【题型】解答题　【知识点】解析几何　【难度】medium
已知双曲线\(\Gamma: x^2 - \frac{y^2}{b^2} = 1\) (\(b > 0\))，左右顶点分别为\(A_1, A_2\)，过点\(M(-2,0)\)的直线\(l\)交\(\Gamma\)于\(P, Q\)两点。

(1) 若离心率\(e = \sqrt{3}\)时，求\(\Gamma\)的渐近线方程；

(2) 若\(b^2 = \frac{5}{8}\)，点\(P\)在第一象限且\(\triangle MA_2P\)为等腰三角形，求点\(P\)的坐标；

(3) 连接\(OQ\)并延长，交双曲线\(\Gamma\)于点\(R\)，若\(\overrightarrow{A_1R} \cdot \overrightarrow{A_1P} = 1\)，求\(b\)的取值范围。

\vspace{1em}
【解答】
【答案】
(1) \(y = \pm \sqrt{2}x\)
(2) \(P(3,\sqrt{5})\)
(3) \(b \in (0,\sqrt{3}) \cup \left( \sqrt{3}, \frac{\sqrt{30}}{3} \right]\)

\vspace{1em}

【分析】
(1) 根据题意，求出\(a,b,c\)，进而求出渐近线方程；
(2) 由\(\triangle MA_2P\)为等腰三角形对底边进行分类讨论，求出点\(P\)的轨迹并与双曲线联立即可解得\(P\)的坐标；
(3) 设点\(P(x_1,y_1), Q(x_2,y_2)\)，根据双曲线对称性可得\(R(-x_2,-y_2)\)，对直线斜率分类讨论并与双曲线联立，由数量积的坐标表示可得\(m^2 = \frac{10}{b^2} - 3 \ge 0\)，即求出结果。

\vspace{1em}

【详解】
(1) 由题意得\(e = \frac{c}{a} = \frac{c}{1} = \sqrt{3}\)，则\(c = \sqrt{3}\)，\(b = \sqrt{c^2 - 1} = \sqrt{2}\)，所以渐近线方程为\(y = \pm \sqrt{2}x\)。

(2) 当\(b^2 = \frac{5}{8}\)时，双曲线\(\Gamma: x^2 - \frac{y^2}{\frac{5}{8}} = 1\)，其中\(M(-2,0)\)，\(A_2(1,0)\)。

因为\(\triangle MA_2P\)为等腰三角形，
- 当以\(MA_2\)为底时，显然点\(P\)在直线\(x = -\frac{1}{2}\)上，这与点\(P\)在第一象限矛盾，故舍去；
- 当以\(A_2P\)为底时，若点\(P\)在第一象限时，\(|MP| > |MA_2| = 3\)，所以这样的点\(P\)不存在；
- 当以\(MP\)为底时，\(|A_2P| = |MA_2| = 3\)，设\(P(x_0,y_0)\)，其中\(x_0 > 0, y_0 > 0\)，则有
\[
\begin{cases}
(x_0 - 1)^2 + y_0^2 = 9 \\
x_0^2 - \frac{y_0^2}{\frac{5}{8}} = 1
\end{cases}
\]
解得\(\begin{cases} x_0 = 3 \\ y_0 = \sqrt{5} \end{cases}\)，即\(P(3,\sqrt{5})\)；

综上，点\(P\)的坐标为\((3,\sqrt{5})\)。

\vspace{1em}

(3) 由题知\(A_1(-1,0), A_2(1,0)\)，当直线\(l\)的斜率为0时，此时\(\overrightarrow{A_1R} \cdot \overrightarrow{A_1P} = 0\)，不合题意，则直线\(l\)的斜率\(k \neq 0\)，则设直线\(l: x = my - 2\)，设点\(P(x_1,y_1), Q(x_2,y_2)\)，根据\(OQ\)延长线交双曲线\(\Gamma\)于点\(R\)，根据双曲线对称性知\(R(-x_2,-y_2)\)，
\[
\begin{cases}
x = my - 2 \\
x^2 - \frac{y^2}{b^2} = 1
\end{cases}
\]
联立有\((b^2m^2 - 1)y^2 - 4b^2my + 3b^2 = 0\)，显然\(b^2m^2 - 1 \neq 0\)，其中\(\Delta = (-4b^2m)^2 - 4(b^2m^2 - 1)3b^2 = 4b^2m^2 + 12b^2 > 0\)，则
\[
y_1 + y_2 = \frac{4b^2m}{b^2m^2 - 1} \quad \text{①}, \quad y_1y_2 = \frac{3b^2}{b^2m^2 - 1} \quad \text{②},
\]
\(\overrightarrow{A_1R} = (-x_2 + 1, -y_2)\)，\(\overrightarrow{A_1P} = (x_1 - 1, y_1)\)，则\(\overrightarrow{A_1R} \cdot \overrightarrow{A_1P} = (-x_2 + 1)(x_1 - 1) - y_1y_2 = 1\)，又\(x_1 = my_1 - 2\)，\(x_2 = my_2 - 2\)，即
\[
-(my_2 - 3)(my_1 - 3) - y_1y_2 = 1,
\]
即\(y_1y_2(m^2 + 1) - (y_1 + y_2)3m + 10 = 0\)，将①②代入有
\[
(m^2 + 1)\frac{3b^2}{b^2m^2 - 1} - 3m \cdot \frac{4b^2m}{b^2m^2 - 1} + 10 = 0,
\]
即\(3b^2(m^2 + 1) - 3m \cdot 4b^2m + 10(b^2m^2 - 1) = 0\)，化简得\(b^2m^2 + 3b^2 - 10 = 0\)，所以\(m^2 = \frac{10}{b^2} - 3\)，代入到\(b^2m^2 - 1 \neq 0\)，得\(b^2 = 10 - 3b^2 \neq 1\)，所以\(b^2 \neq 3\)，且\(m^2 = \frac{10}{b^2} - 3 \ge 0\)，解得\(b^2 \le \frac{10}{3}\)，又因为\(b > 0\)，则\(0 < b^2 \le \frac{10}{3}\)，所以\(b \in (0,\sqrt{3}) \cup \left( \sqrt{3}, \frac{\sqrt{30}}{3} \right]\)。
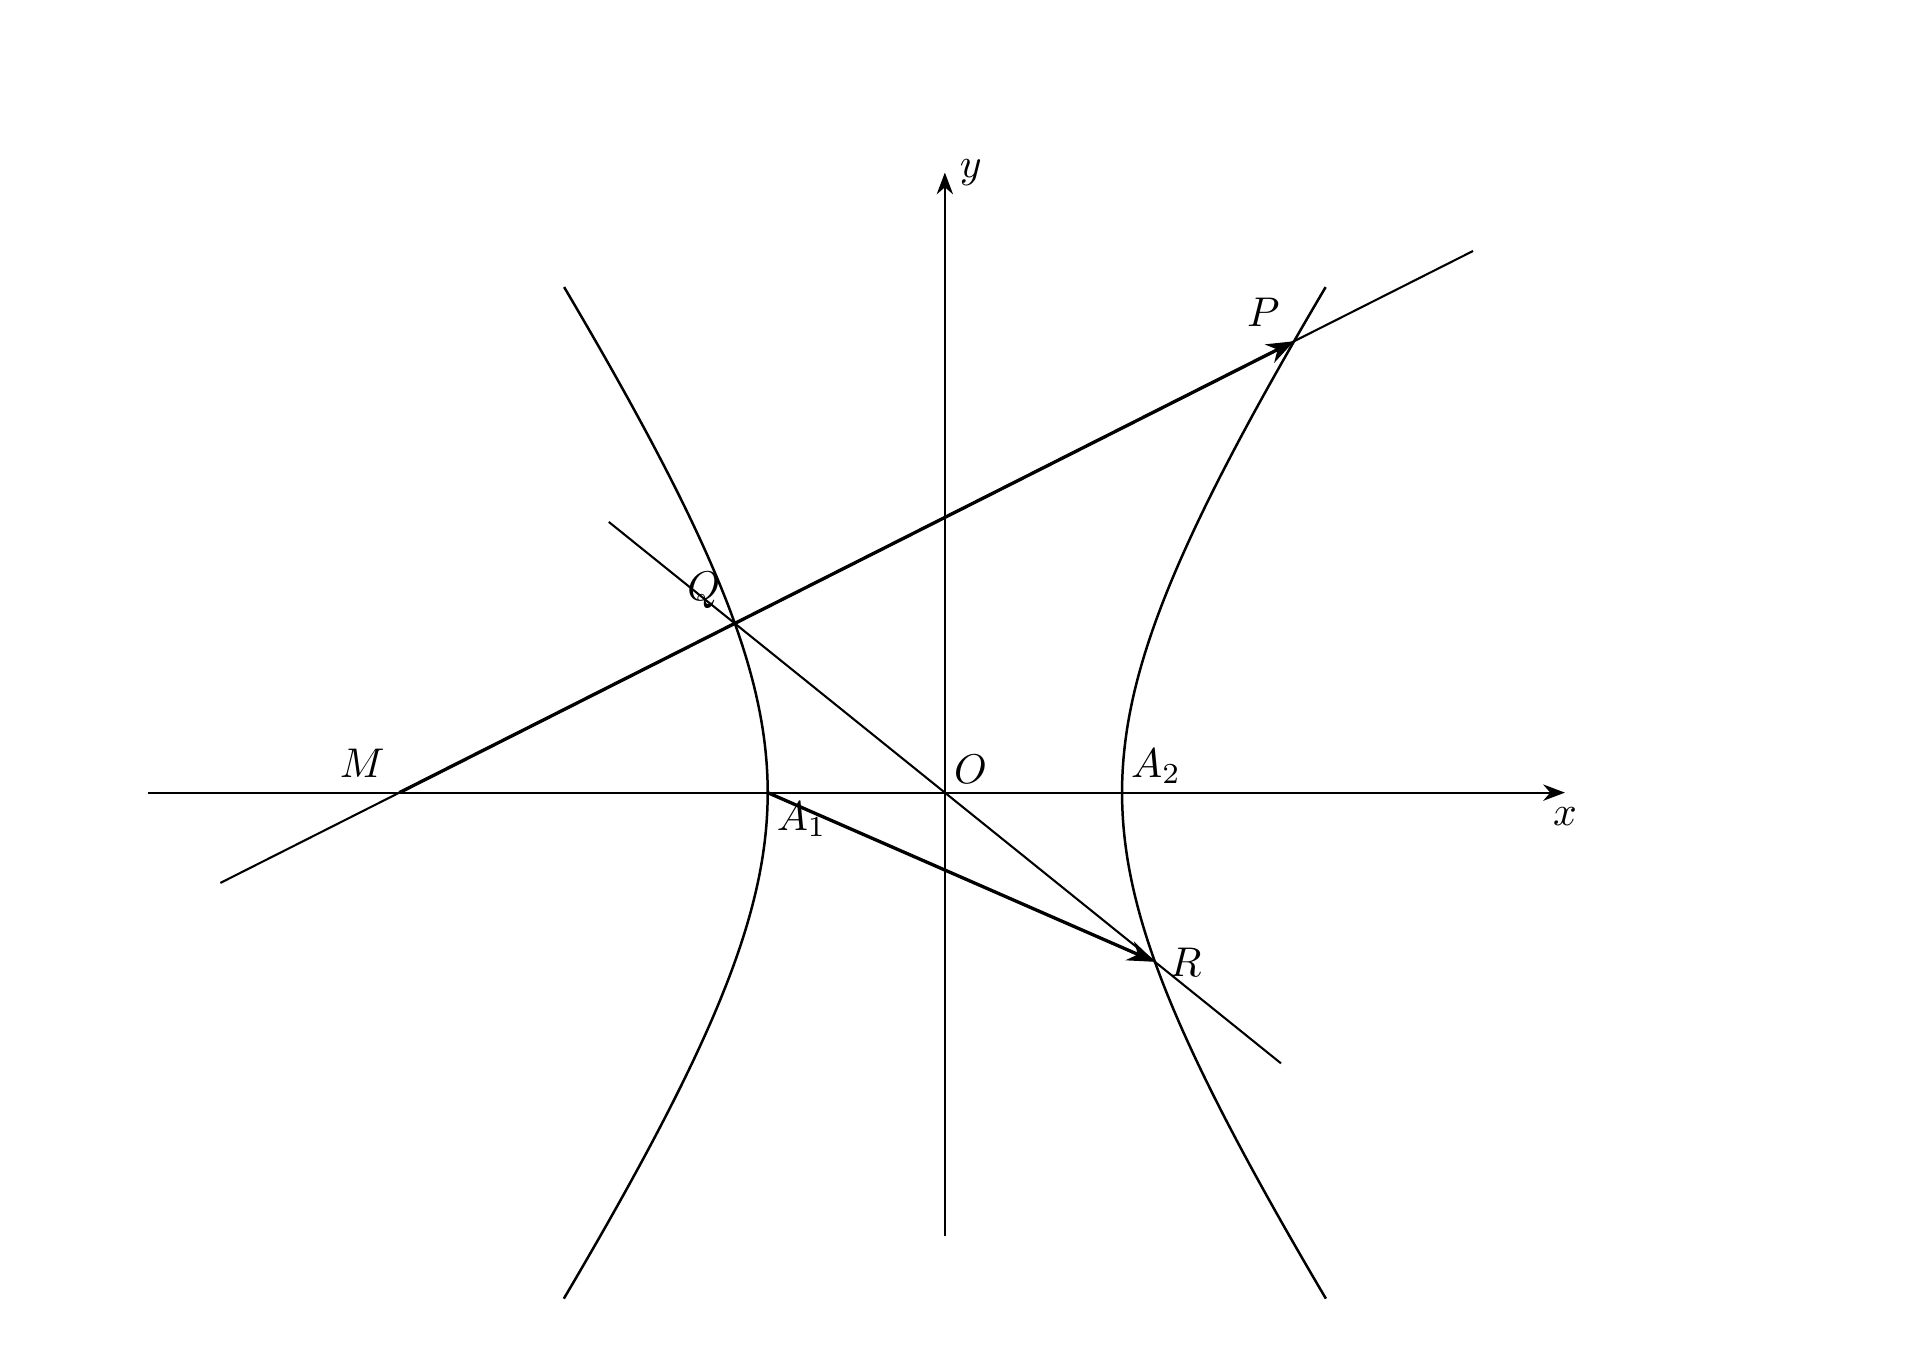